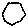
Label: hexagon